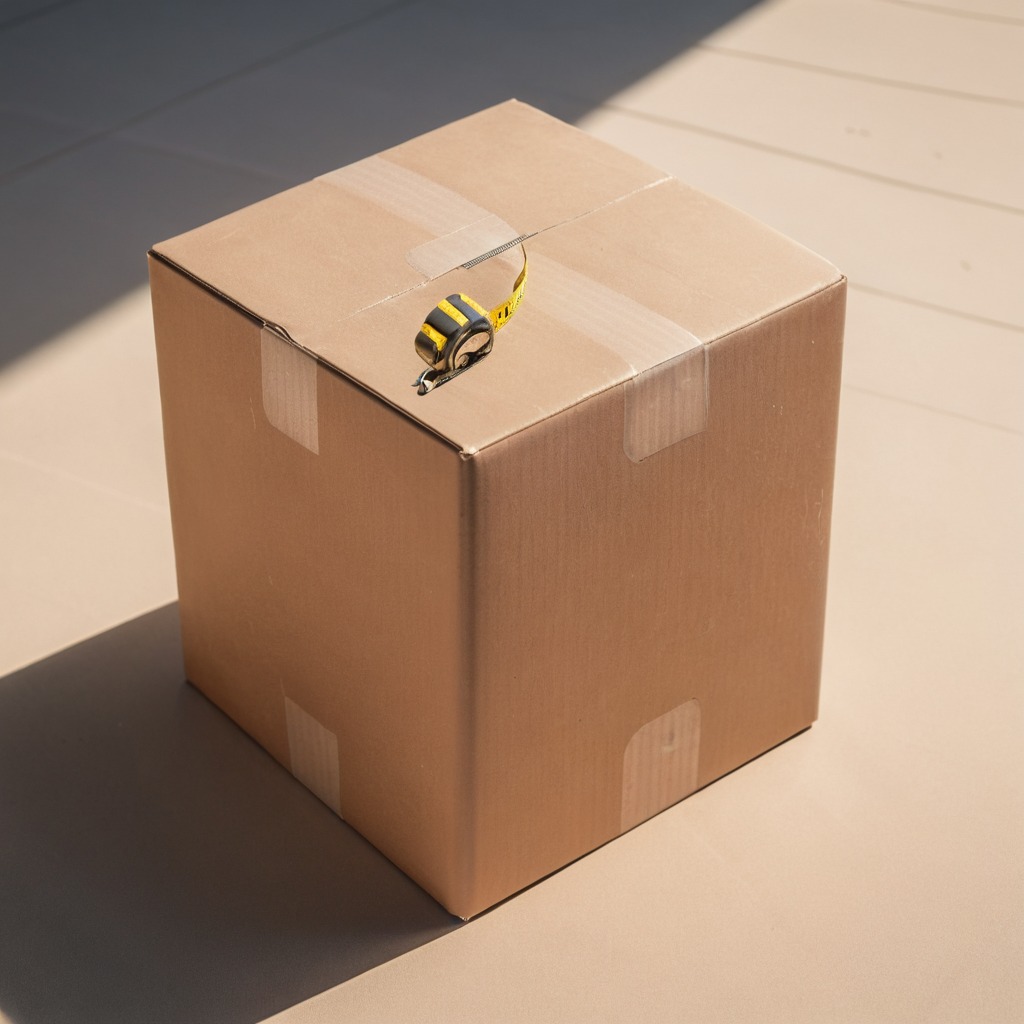
A measuring tape is lying on the cardboard box surface in an outdoor workshop during daytime bright natural light soft shadows slightly creased but